Interaction volume radius: 10 \u00c5
Interaction volume height: 10 \u00c5
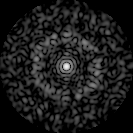
Disorder parameter: 0.8383